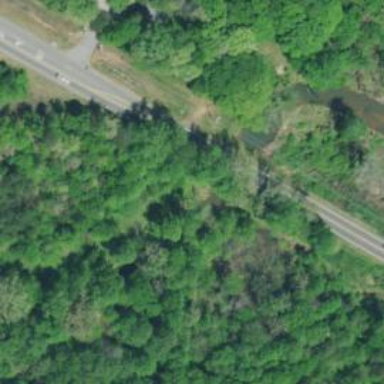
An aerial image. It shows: Culvert tunnel.